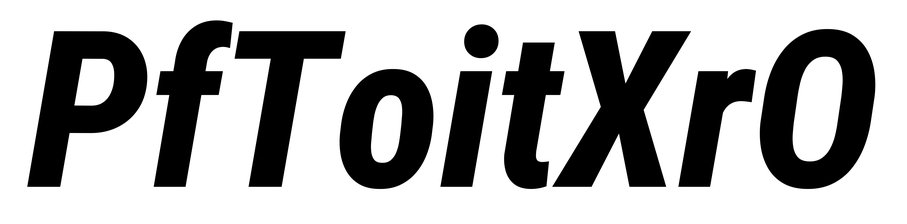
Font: Roboto-Italic_Condensed_ExtraBold_Italic